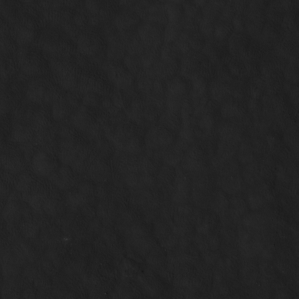
Label: non_frost